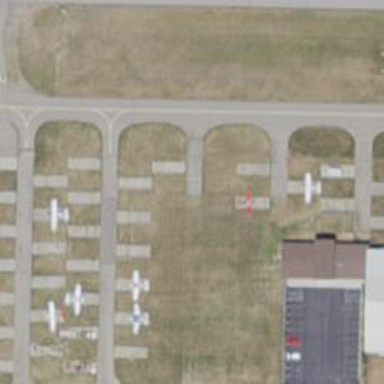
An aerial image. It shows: Image of taxiway at airport.